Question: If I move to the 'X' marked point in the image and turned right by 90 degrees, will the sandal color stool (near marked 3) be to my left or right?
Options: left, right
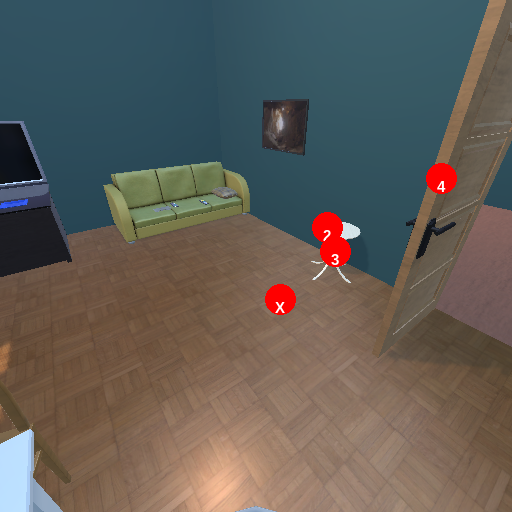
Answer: left